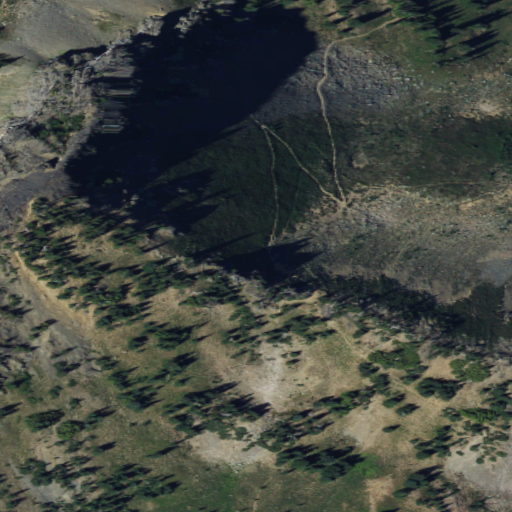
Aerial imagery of gap in Washington named Sourdough Gap containing shrub, grassland, barren land, and evergreen forest